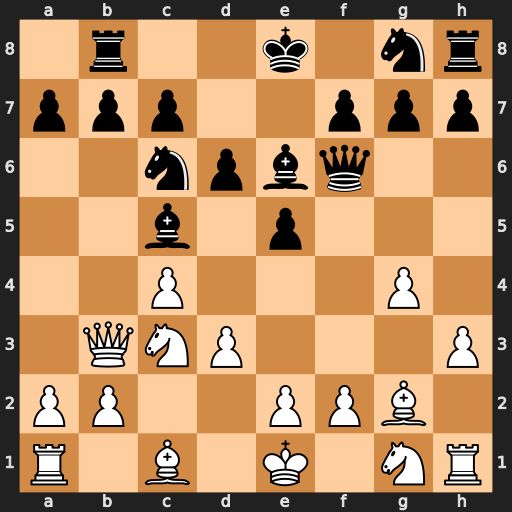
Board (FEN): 1r2k1nr/ppp2ppp/2npbq2/2b1p3/2P3P1/1QNP3P/PP2PPB1/R1B1K1NR
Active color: w
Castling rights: KQk
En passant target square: -
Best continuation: Bxc6+ bxc6 Qxb8+